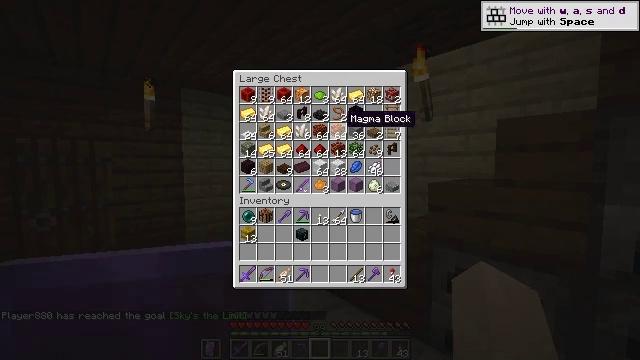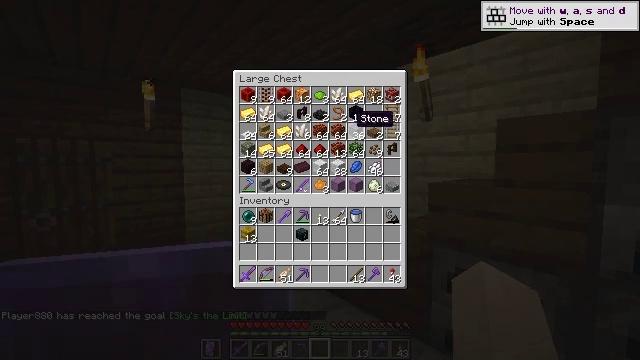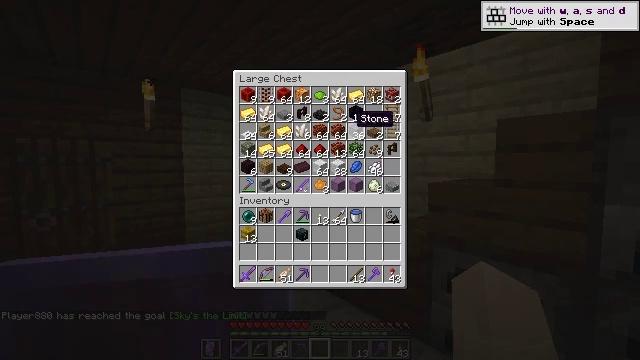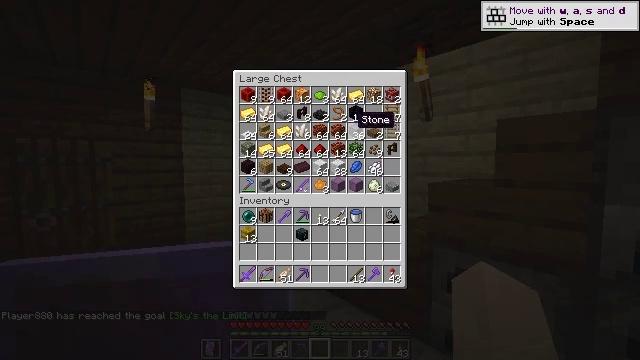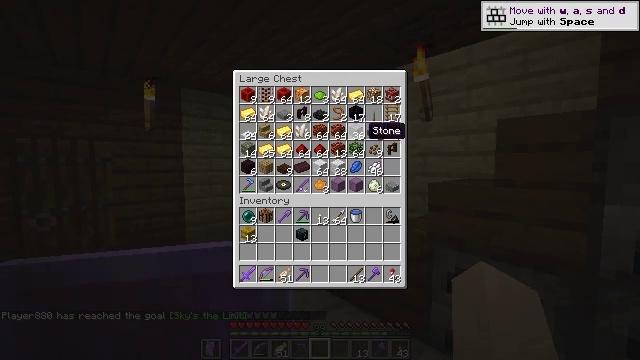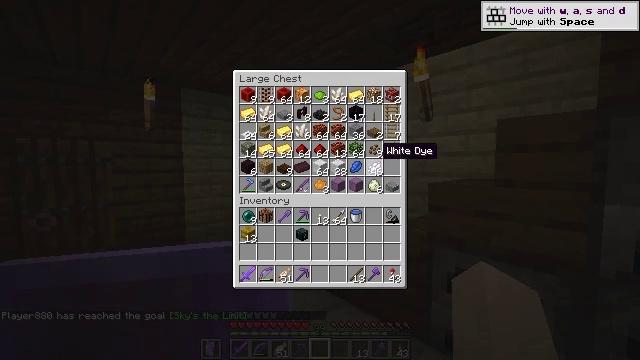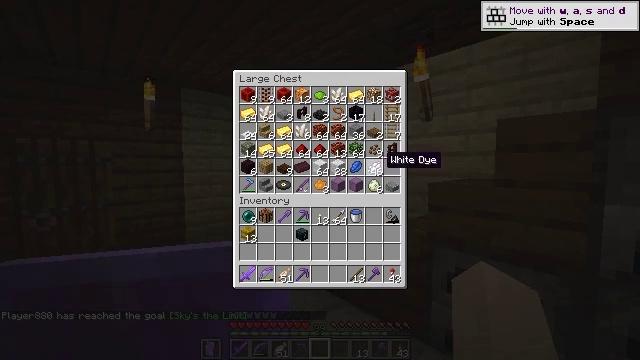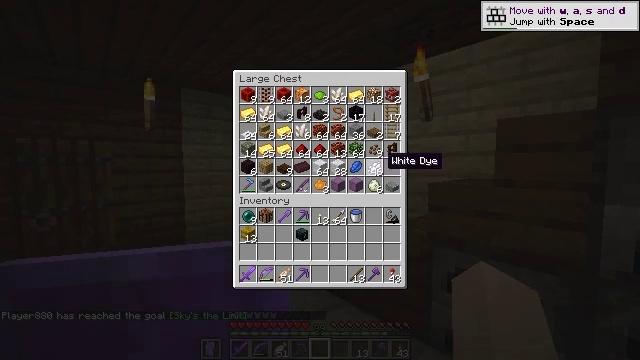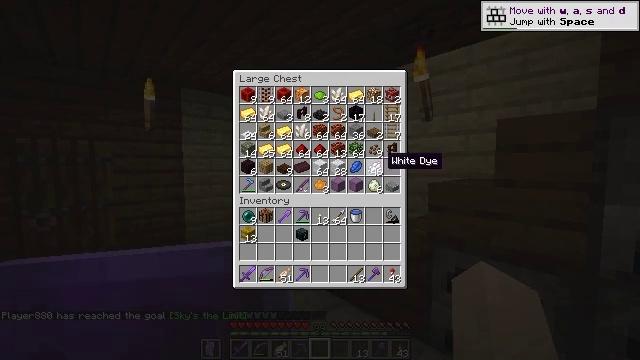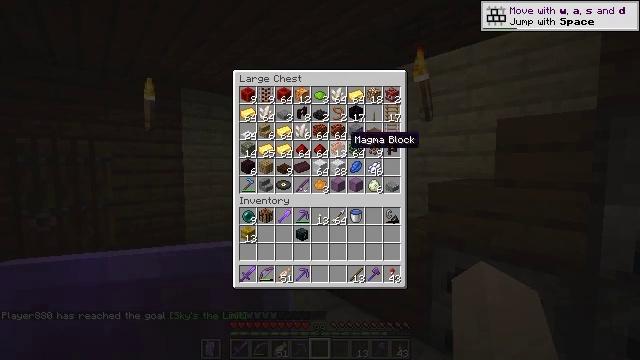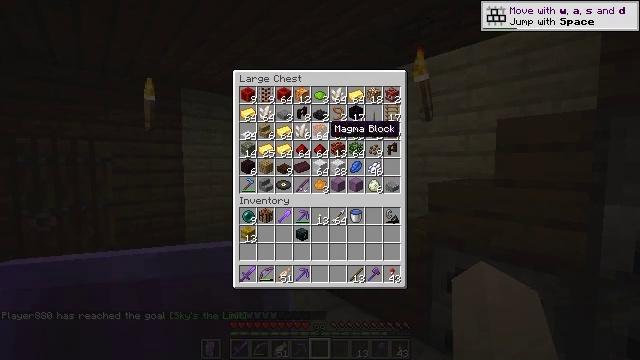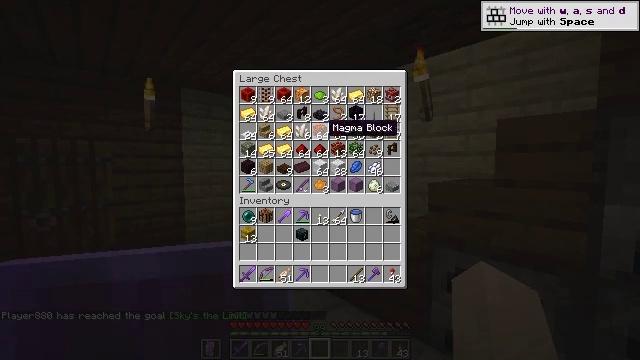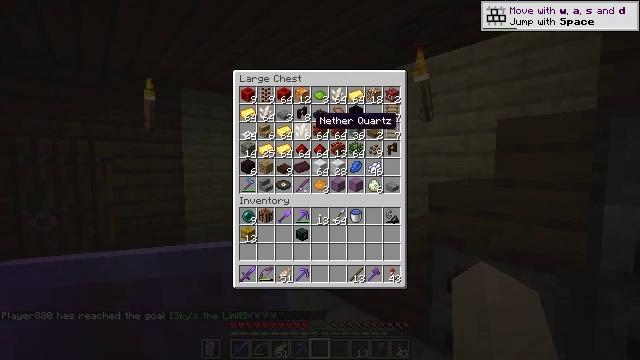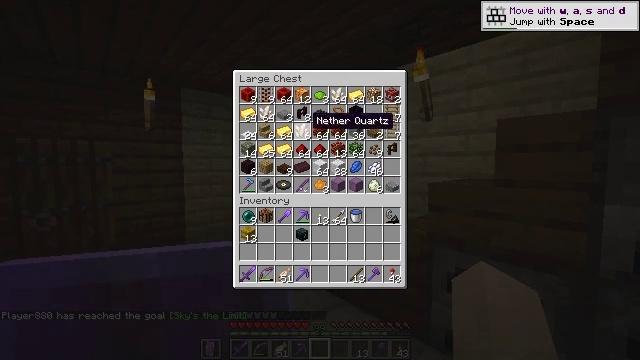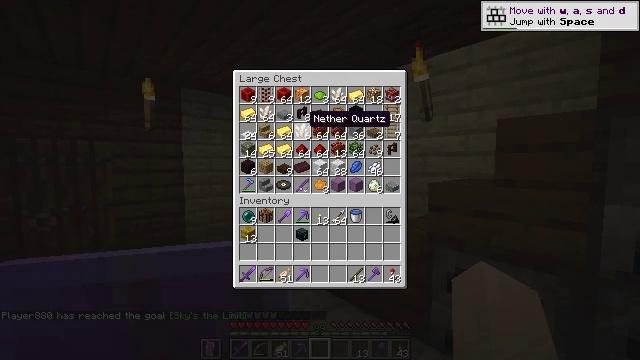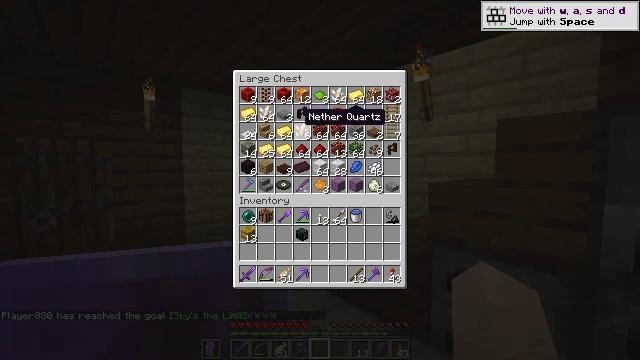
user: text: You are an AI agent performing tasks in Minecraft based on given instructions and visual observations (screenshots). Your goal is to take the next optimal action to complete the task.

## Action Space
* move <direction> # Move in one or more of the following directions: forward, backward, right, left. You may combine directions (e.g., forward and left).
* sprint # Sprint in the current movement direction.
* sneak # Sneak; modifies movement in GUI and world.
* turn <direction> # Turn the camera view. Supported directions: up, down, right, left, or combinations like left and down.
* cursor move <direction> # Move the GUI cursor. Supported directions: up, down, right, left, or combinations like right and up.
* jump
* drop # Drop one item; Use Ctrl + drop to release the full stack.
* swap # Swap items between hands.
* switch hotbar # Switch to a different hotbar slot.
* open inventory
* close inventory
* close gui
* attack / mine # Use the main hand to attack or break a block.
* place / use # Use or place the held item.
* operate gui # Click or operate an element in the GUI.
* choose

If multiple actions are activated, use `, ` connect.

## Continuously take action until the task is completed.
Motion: motion action
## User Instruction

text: Prepare to craft a stonecutter.
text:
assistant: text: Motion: turn right
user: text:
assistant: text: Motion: no_op
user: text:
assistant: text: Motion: no_op
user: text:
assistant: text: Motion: turn right and down
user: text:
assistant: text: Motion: turn right and down
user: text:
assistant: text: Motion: turn down
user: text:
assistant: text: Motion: no_op
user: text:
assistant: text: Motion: no_op
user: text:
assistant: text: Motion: turn left and up
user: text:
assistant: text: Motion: turn left and up
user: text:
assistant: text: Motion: sneak
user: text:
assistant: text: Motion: sneak, turn left
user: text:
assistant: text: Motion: sneak
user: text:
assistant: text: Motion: sneak
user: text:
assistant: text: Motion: sneak
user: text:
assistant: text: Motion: sneak
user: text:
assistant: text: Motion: sneak
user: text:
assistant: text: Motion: sneak
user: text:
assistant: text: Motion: sneak
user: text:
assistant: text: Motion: sneak
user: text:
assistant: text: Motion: sneak
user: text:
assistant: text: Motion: sneak
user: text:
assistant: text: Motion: sneak, attack / mine
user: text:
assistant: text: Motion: sneak, attack / mine
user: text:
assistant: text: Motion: sneak, attack / mine
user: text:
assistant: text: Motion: sneak
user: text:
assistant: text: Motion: sneak
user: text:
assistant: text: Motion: no_op
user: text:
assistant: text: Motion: no_op
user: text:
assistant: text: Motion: no_op